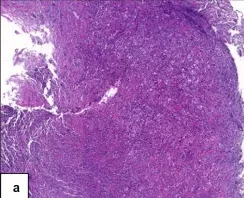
Peritoneal biopsy stained with hematoxylin and eosin (H&E). . The characteristic biphasic pattern is shown with 5x magnification.
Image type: pathology (h&e)